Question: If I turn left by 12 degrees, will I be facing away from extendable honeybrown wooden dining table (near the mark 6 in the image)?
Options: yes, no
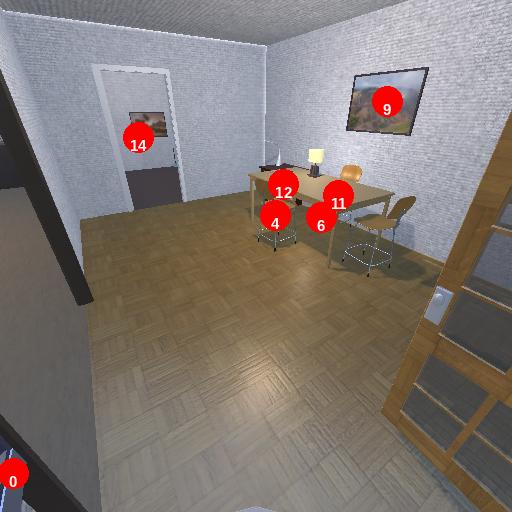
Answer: yes